Interaction volume radius: 5 \u00c5
Interaction volume height: 20 \u00c5
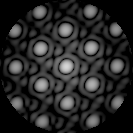
Disorder parameter: 0.02485